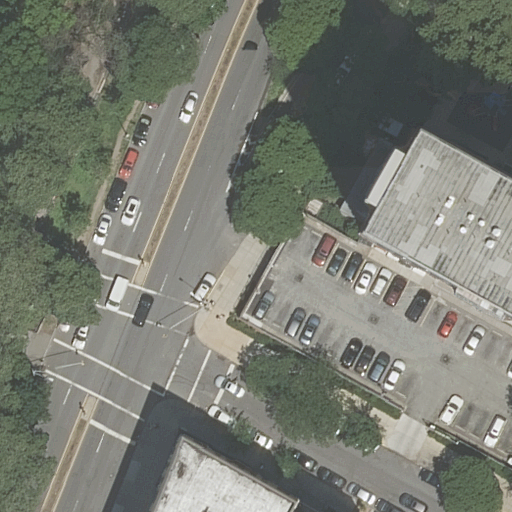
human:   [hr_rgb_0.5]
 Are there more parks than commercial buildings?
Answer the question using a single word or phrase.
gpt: yes

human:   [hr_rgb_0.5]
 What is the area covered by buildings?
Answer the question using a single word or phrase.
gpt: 2432m2

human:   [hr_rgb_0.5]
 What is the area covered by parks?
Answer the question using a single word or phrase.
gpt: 5334m2

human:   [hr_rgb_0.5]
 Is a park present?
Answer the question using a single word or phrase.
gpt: yes

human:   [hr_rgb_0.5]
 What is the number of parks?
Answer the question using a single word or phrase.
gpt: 1

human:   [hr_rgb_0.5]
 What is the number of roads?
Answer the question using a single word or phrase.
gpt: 4

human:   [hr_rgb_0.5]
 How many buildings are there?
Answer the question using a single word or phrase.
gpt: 3

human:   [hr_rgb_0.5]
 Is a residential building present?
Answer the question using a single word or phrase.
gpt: yes

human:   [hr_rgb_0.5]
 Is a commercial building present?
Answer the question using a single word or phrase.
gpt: no

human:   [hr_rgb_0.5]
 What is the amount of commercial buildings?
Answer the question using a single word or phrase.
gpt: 0

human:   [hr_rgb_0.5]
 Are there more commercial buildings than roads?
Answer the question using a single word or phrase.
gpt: no

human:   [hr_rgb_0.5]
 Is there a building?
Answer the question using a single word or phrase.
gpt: yes

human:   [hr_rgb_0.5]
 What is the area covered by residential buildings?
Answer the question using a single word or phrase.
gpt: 2432m2

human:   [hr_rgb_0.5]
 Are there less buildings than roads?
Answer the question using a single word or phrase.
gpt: yes

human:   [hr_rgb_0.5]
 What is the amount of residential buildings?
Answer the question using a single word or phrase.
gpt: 3

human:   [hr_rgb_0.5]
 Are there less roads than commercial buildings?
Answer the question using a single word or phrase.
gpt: no

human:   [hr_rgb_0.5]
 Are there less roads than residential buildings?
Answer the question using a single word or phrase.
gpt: no

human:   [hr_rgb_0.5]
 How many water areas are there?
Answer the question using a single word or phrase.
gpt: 0

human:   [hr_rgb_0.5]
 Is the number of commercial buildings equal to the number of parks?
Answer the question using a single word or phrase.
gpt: no

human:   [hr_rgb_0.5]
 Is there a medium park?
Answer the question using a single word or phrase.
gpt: no

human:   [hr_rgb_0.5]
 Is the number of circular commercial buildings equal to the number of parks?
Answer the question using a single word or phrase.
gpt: no

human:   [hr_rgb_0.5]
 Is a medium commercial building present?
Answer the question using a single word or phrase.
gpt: no

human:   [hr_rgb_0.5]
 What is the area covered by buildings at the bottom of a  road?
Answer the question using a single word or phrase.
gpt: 2432m2

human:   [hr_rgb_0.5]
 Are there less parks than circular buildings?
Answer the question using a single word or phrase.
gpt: no

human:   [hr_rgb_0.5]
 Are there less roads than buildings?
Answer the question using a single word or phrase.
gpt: no

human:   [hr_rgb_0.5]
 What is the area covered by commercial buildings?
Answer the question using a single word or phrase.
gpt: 0m2

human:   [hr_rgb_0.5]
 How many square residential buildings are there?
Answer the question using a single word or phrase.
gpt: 0

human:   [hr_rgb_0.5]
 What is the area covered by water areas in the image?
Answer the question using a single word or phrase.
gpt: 0m2

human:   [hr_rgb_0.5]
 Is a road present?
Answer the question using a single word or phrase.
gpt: yes

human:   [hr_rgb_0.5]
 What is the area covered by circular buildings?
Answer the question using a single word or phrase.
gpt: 0m2

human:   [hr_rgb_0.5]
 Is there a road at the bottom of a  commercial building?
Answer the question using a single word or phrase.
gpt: no

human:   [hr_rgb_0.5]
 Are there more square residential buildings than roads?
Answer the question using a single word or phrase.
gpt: no

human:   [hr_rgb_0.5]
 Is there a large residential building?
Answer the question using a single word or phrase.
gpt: yes

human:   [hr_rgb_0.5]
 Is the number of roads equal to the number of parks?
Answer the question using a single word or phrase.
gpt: no

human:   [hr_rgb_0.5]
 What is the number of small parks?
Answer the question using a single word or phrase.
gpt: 0

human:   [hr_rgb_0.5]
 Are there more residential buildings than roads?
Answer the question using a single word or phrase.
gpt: no

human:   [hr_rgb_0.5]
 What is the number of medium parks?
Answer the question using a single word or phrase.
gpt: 0

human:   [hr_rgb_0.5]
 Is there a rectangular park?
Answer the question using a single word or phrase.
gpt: yes

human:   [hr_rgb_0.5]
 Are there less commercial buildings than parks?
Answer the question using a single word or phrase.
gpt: yes

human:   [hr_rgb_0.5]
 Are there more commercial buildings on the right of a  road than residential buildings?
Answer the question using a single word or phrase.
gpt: no

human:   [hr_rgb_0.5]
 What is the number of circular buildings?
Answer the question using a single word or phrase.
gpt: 0

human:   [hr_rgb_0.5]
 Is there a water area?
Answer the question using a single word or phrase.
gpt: no

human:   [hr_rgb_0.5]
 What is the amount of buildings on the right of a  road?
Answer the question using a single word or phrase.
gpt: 3

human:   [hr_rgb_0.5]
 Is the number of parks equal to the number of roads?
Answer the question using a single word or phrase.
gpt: no

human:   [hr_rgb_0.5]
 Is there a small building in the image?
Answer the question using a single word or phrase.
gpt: no

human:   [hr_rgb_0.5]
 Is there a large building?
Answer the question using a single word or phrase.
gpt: yes

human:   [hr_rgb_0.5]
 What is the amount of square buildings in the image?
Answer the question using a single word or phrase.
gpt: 0

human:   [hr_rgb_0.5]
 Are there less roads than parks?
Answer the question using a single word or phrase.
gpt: no

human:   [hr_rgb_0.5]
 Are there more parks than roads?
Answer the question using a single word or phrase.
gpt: no

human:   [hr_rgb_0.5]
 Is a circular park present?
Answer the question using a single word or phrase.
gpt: no

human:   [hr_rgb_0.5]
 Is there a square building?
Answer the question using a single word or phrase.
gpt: no

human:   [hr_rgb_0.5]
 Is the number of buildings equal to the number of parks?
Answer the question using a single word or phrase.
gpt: no

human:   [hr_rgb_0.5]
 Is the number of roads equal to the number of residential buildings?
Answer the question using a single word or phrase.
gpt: no

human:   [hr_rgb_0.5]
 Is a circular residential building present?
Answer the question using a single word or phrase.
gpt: no

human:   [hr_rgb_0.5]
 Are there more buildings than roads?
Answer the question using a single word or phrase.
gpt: no

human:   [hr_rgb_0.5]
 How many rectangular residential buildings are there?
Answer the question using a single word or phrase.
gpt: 3

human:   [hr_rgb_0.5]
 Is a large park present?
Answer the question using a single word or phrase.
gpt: yes

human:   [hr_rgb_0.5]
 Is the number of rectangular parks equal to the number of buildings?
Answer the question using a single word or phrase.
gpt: no

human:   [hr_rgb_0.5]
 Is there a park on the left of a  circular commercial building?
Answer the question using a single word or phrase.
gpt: no

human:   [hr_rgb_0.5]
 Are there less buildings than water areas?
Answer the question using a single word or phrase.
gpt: no

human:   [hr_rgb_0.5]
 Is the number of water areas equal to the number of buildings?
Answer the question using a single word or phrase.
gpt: no

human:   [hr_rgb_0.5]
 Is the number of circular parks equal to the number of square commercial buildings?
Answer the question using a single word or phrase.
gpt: yes

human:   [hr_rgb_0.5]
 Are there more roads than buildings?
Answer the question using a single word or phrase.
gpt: yes

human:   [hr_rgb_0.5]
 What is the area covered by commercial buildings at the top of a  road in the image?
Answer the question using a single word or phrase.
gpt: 0m2